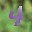
Label: 4